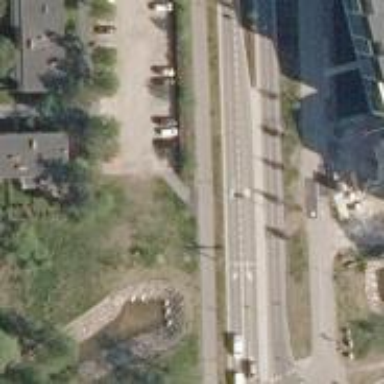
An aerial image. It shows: Asphalt cycleway.